Field crop: maize
Growth stage: 2
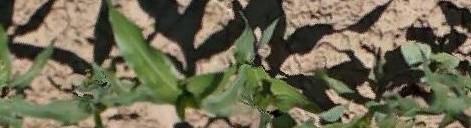
Species: maize